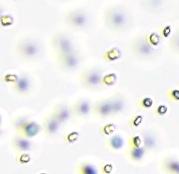
Label: Phaeocystis